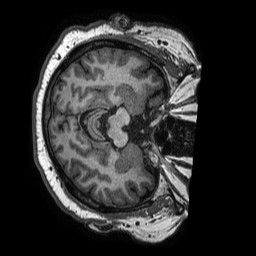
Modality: T1w
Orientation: axial
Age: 55
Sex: male
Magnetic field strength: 3 T